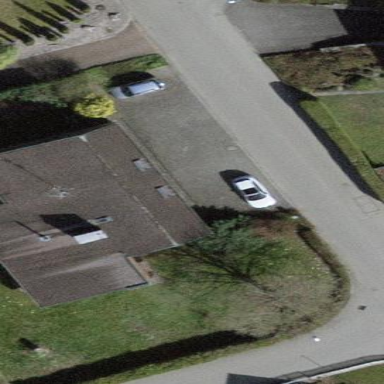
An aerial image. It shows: Residential house.